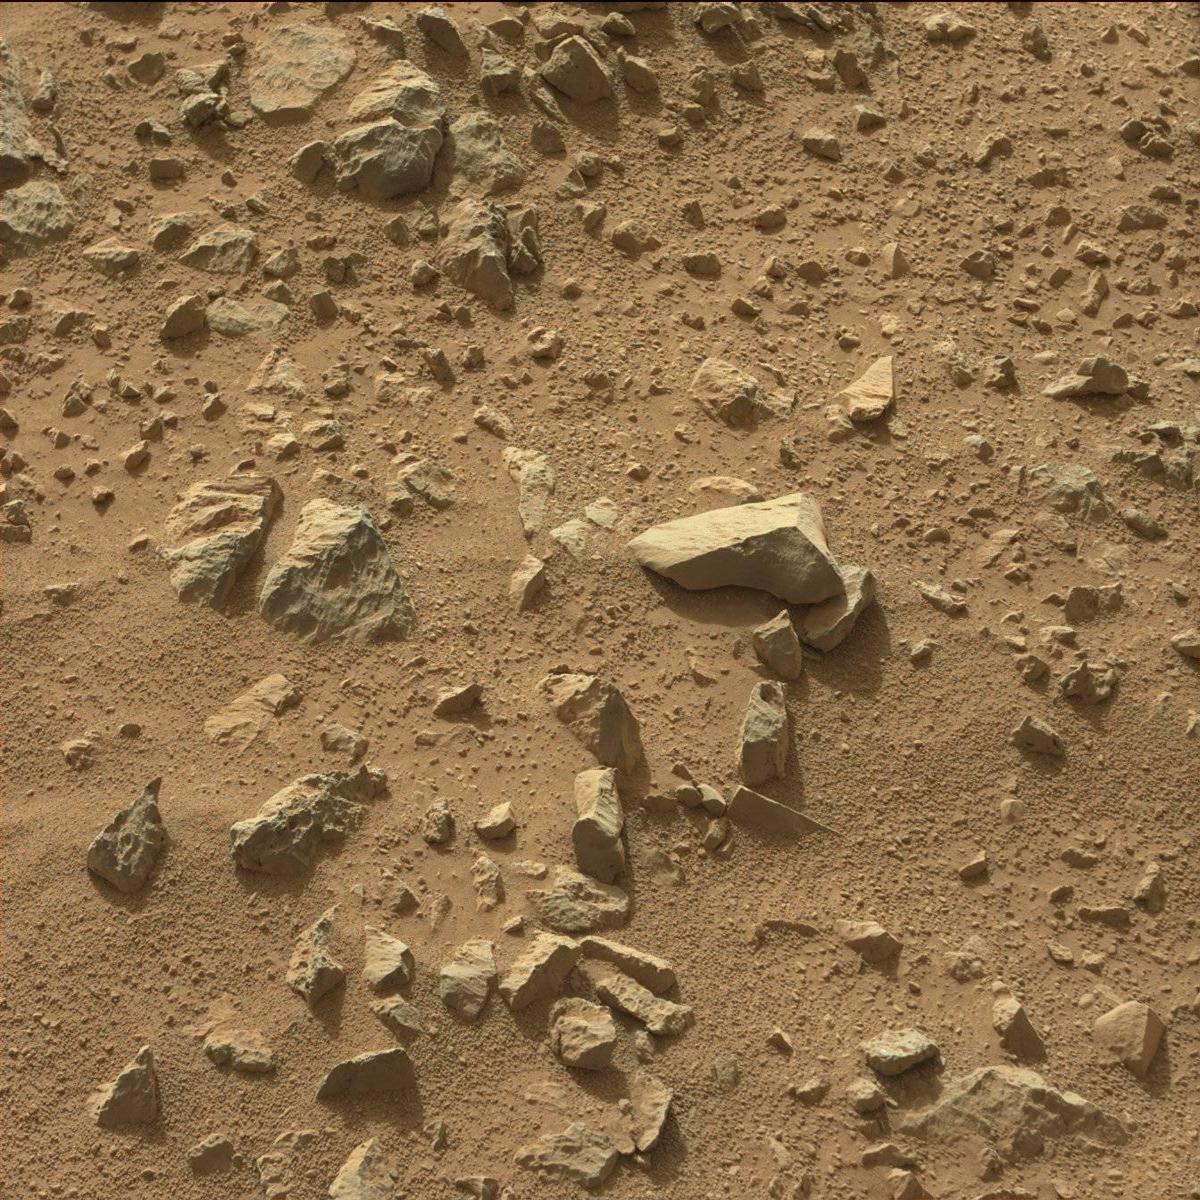
Terrain classes present: Bedrock, Rock, Sand / Soil